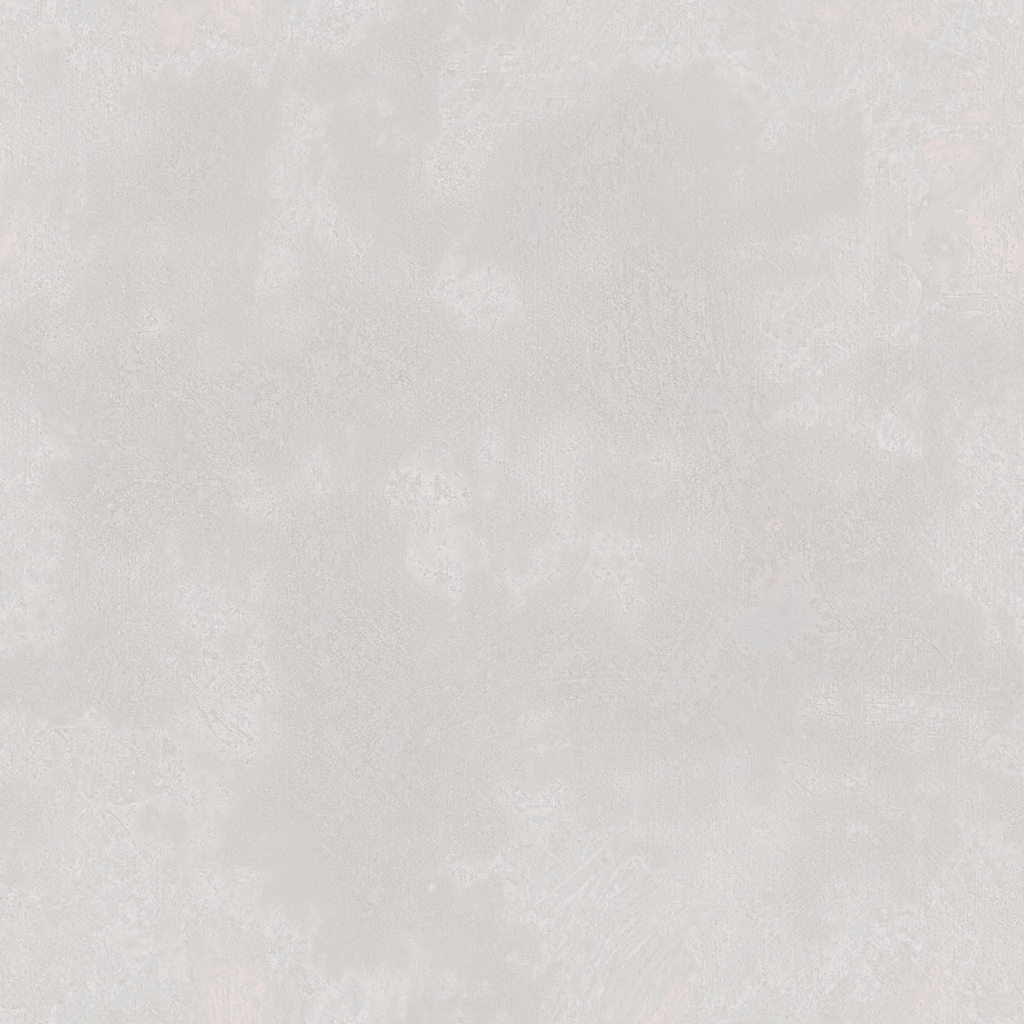
Texture map type: Color